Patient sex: M
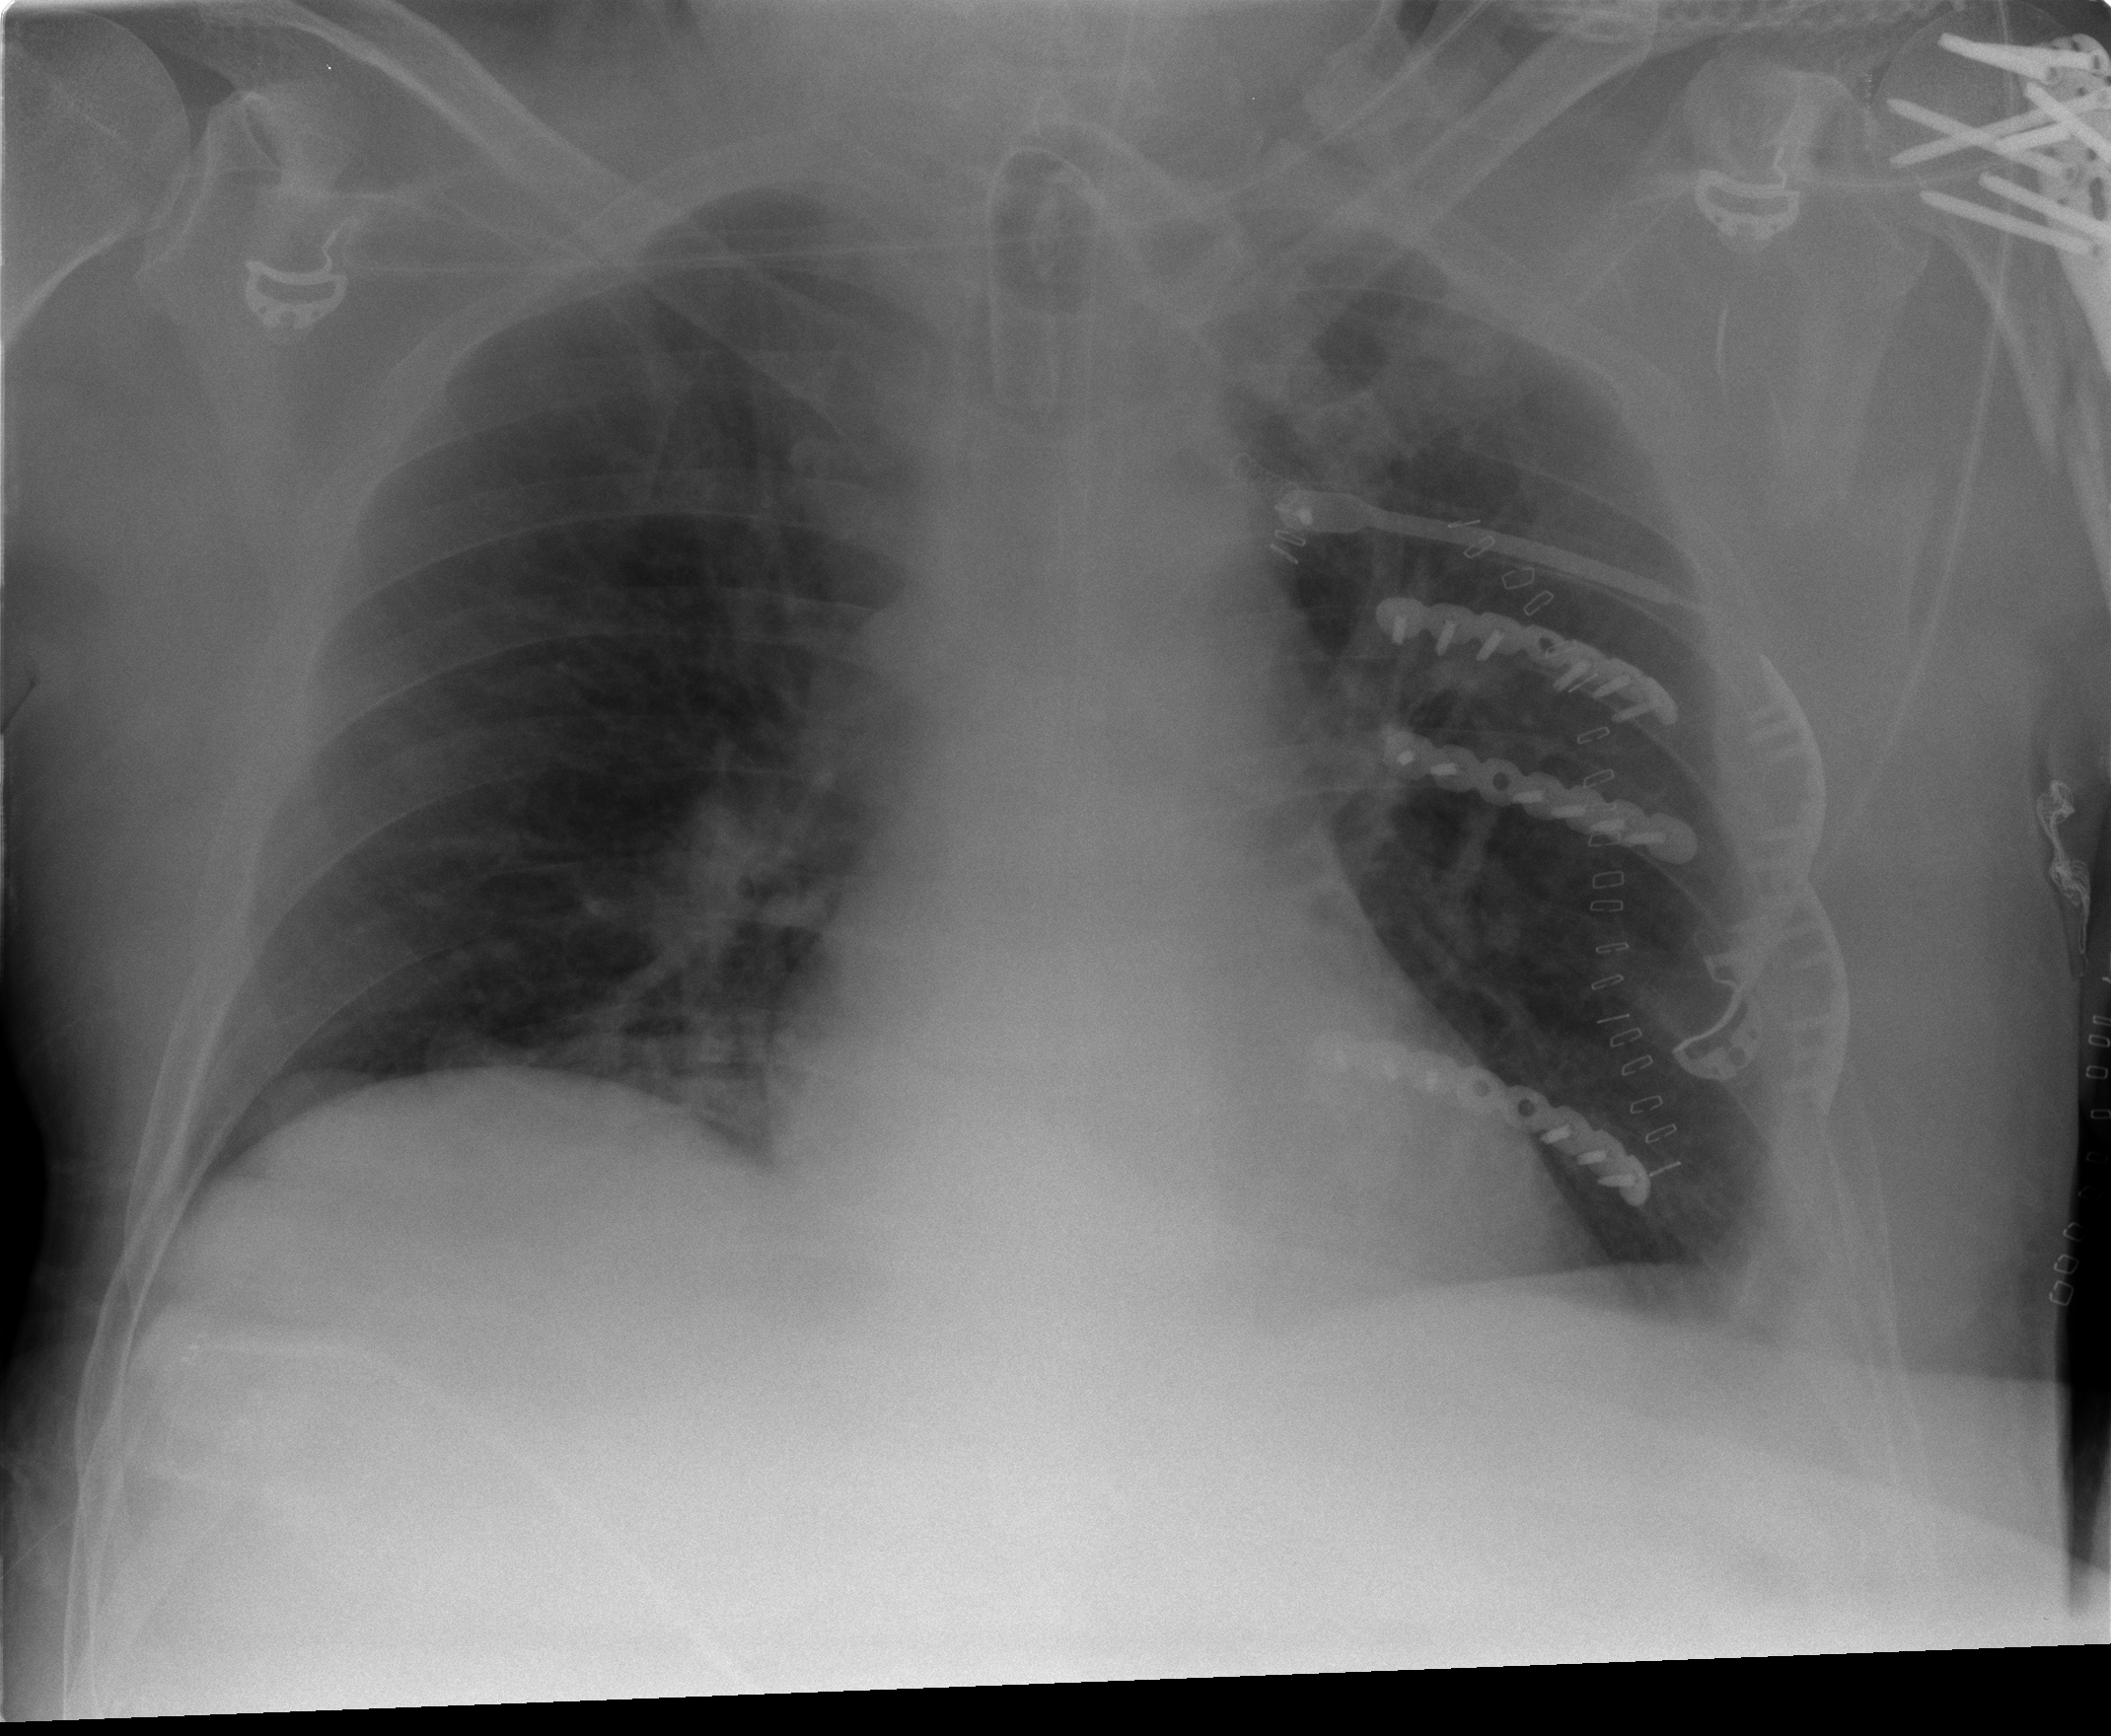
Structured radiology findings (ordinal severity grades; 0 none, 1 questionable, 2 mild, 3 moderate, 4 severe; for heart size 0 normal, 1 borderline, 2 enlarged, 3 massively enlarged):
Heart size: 0
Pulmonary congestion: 1
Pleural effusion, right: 0
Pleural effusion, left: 1
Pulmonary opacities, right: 0
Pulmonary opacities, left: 0
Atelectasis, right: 2
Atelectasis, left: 2